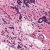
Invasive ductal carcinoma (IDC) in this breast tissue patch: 0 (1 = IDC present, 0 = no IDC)